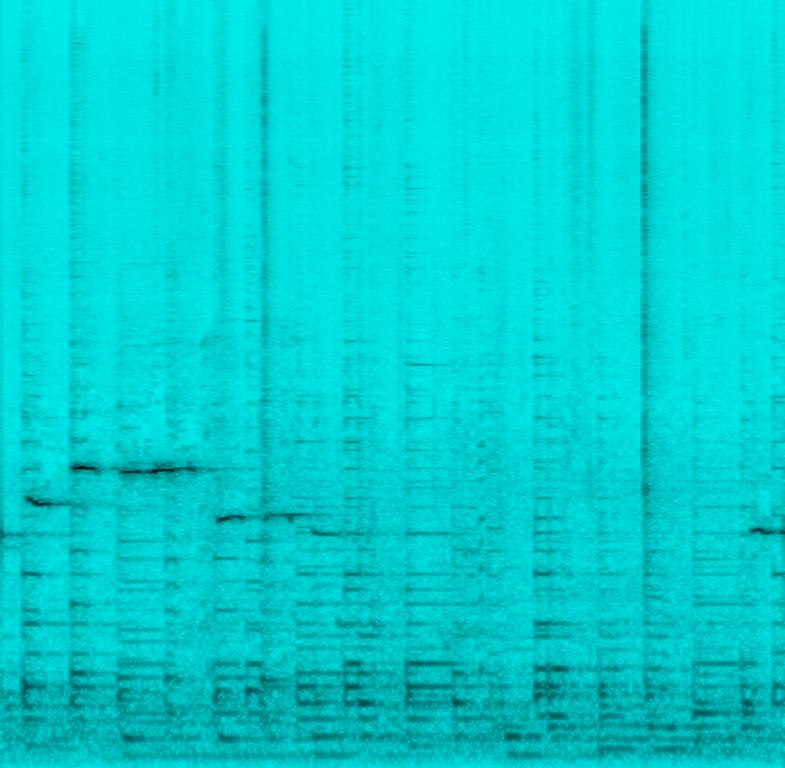
This music is a pleasant instrumental. The music is slow tempo with a soft cello and guitar duet with a whistle melody. The song is mellow, soothing, calming , dulcet, warm and relaxing in contrast to the background noises of people talking and walking. The musicians are buskers.